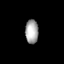
Tissue: prostate
Cell type: Myeloid cells
Senescence score: 0.3517
Nuclear area (px): 304
Mean DAPI intensity: 167.507